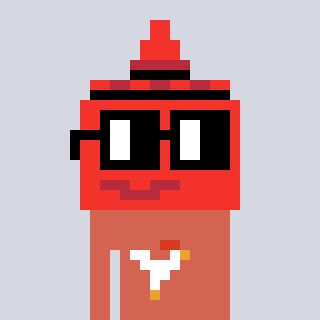
a pixel art character with square black glasses, a ketchup-shaped head and a peachy-colored body on a cool background